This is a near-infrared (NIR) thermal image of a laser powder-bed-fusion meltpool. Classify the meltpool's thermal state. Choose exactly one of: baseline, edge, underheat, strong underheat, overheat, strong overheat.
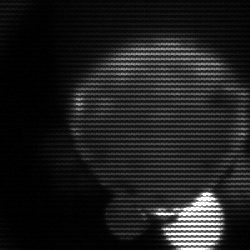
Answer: edge